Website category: sports
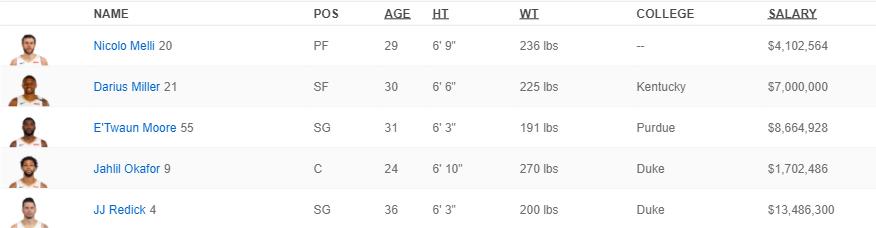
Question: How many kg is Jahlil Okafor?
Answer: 270 lbs

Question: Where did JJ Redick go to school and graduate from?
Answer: Duke

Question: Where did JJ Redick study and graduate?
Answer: Duke

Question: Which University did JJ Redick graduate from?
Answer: Duke

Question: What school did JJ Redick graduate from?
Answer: Duke

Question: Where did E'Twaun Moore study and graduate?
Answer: Purdue

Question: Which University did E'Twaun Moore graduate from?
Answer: Purdue

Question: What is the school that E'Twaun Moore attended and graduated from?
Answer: Purdue

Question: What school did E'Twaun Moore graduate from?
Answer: Purdue

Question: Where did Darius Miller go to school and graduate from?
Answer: Kentucky

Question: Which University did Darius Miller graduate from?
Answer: Kentucky

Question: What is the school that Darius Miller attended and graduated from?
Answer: Kentucky

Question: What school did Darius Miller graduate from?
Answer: Kentucky

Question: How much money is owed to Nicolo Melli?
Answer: $4,102,564

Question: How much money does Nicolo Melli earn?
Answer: $4,102,564

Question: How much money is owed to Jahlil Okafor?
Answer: $1,702,486

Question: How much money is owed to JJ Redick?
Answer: $13,486,300

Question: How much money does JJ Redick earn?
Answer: $13,486,300

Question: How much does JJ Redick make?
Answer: $13,486,300

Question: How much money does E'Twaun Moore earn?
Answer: $8,664,928

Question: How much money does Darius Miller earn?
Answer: $7,000,000

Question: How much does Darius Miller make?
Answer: $7,000,000

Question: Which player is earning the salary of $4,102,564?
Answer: Nicolo Melli

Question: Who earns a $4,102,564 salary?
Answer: Nicolo Melli

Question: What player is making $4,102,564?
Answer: Nicolo Melli

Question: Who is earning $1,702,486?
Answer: Jahlil Okafor

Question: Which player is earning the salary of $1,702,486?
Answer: Jahlil Okafor

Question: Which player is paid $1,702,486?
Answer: Jahlil Okafor

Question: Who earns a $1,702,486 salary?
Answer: Jahlil Okafor

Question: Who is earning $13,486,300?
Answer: JJ Redick

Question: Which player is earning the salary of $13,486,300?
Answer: JJ Redick

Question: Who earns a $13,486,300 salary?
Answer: JJ Redick

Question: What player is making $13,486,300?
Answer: JJ Redick

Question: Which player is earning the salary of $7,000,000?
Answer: Darius Miller

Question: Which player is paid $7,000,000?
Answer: Darius Miller

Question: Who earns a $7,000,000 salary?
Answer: Darius Miller

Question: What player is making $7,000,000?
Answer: Darius Miller

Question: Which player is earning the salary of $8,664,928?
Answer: E'Twaun Moore

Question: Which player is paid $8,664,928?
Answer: E'Twaun Moore

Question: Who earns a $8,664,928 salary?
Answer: E'Twaun Moore

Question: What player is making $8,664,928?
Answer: E'Twaun Moore

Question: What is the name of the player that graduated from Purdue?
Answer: E'Twaun Moore

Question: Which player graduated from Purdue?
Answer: E'Twaun Moore

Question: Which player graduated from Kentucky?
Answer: Darius Miller

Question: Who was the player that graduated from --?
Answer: Nicolo Melli

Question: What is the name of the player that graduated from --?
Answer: Nicolo Melli

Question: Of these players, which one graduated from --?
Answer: Nicolo Melli